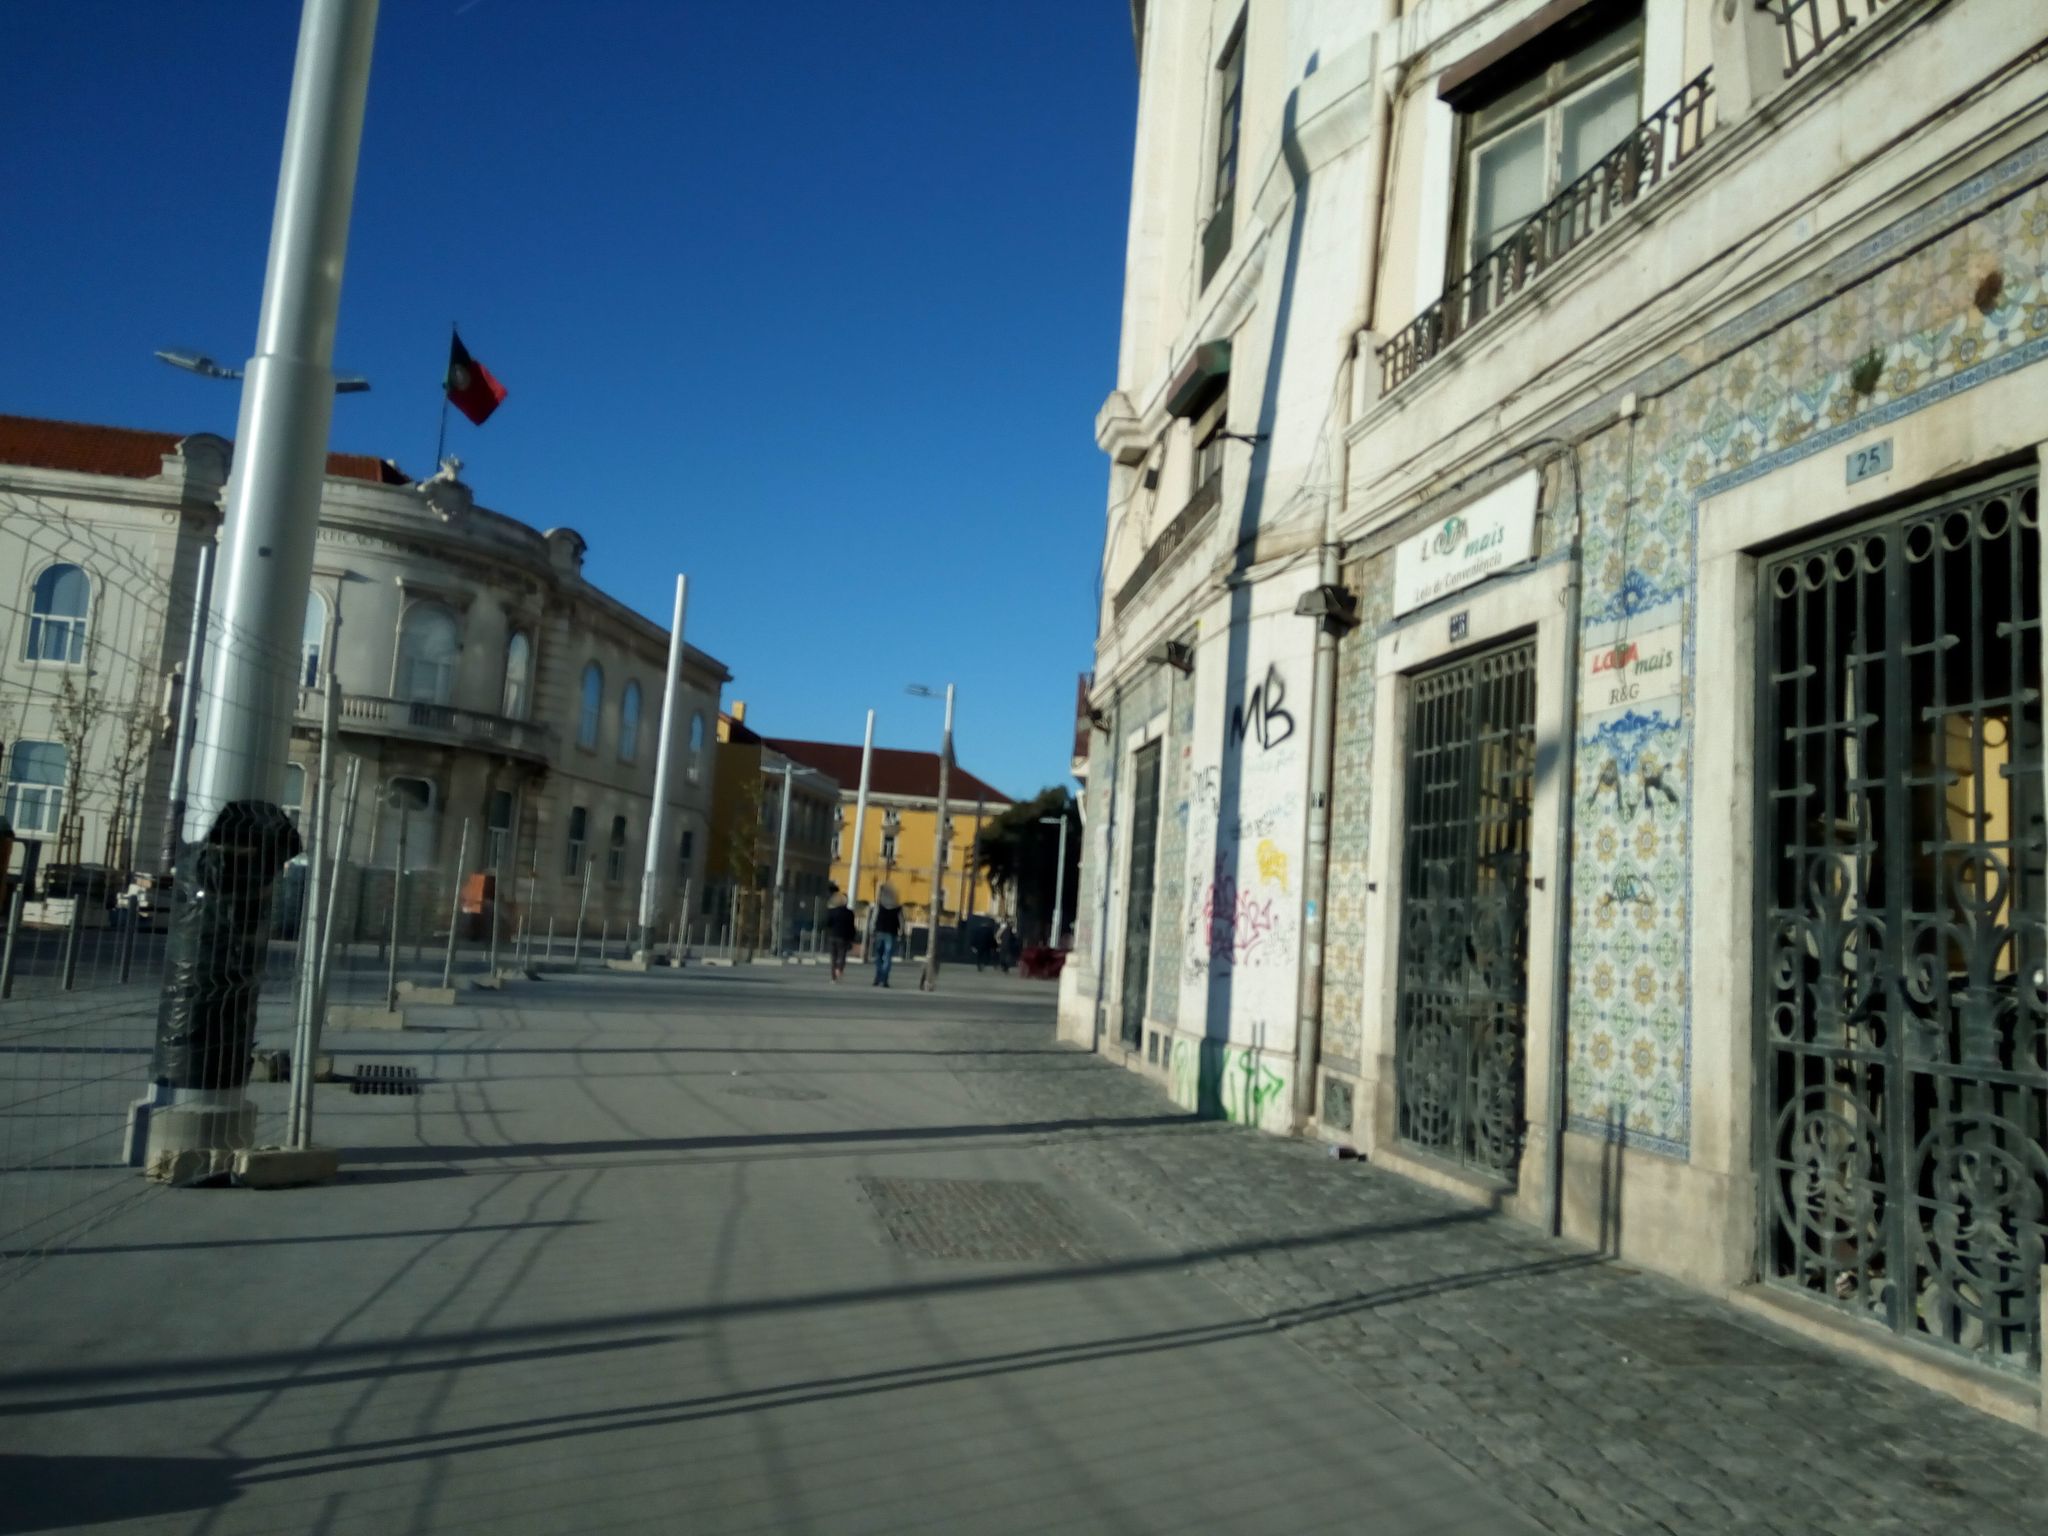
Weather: clear
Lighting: day
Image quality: good
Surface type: walking surface
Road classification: steps, footway, residential
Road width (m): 1.0
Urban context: urban centre
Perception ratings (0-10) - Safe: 6.78, Lively: 7.43, Beautiful: 5.61, Boring: 3.93, Depressing: 6.76, Wealthy: 7.05